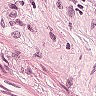
Metastatic tissue present: yes